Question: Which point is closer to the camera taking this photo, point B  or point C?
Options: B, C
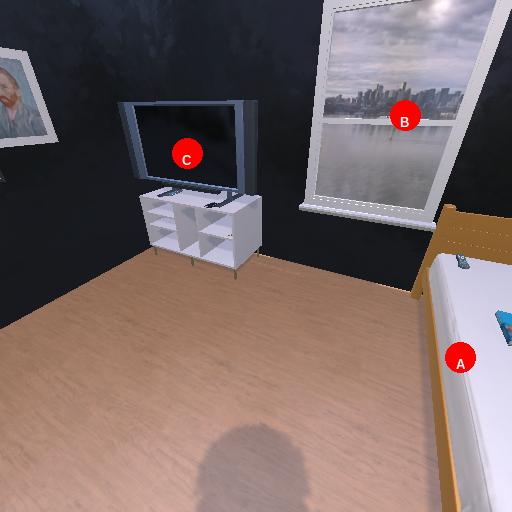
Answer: B